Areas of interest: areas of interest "Yangming Ancient Town · Prefecture Front Road Historic and Cultural District"
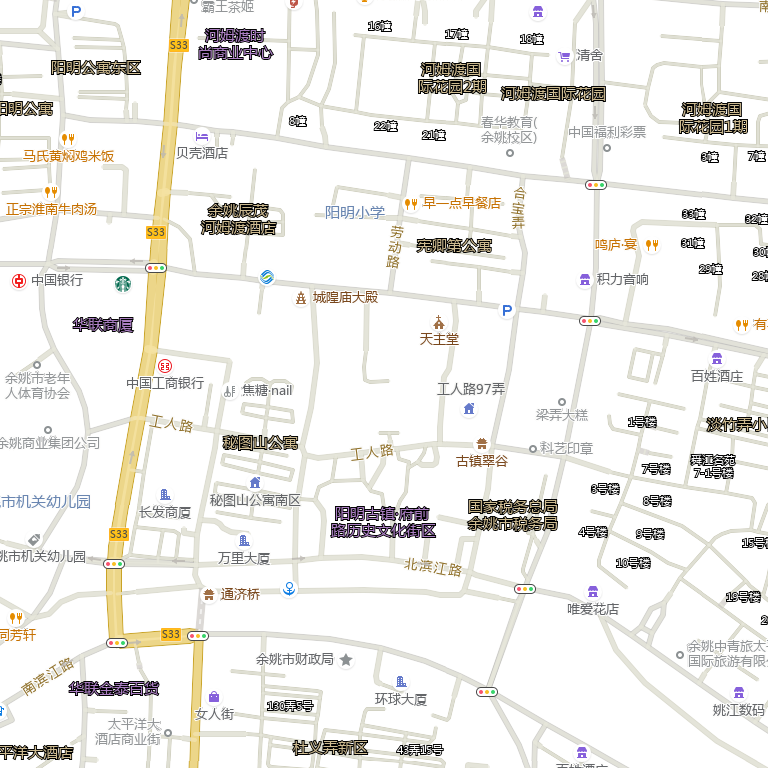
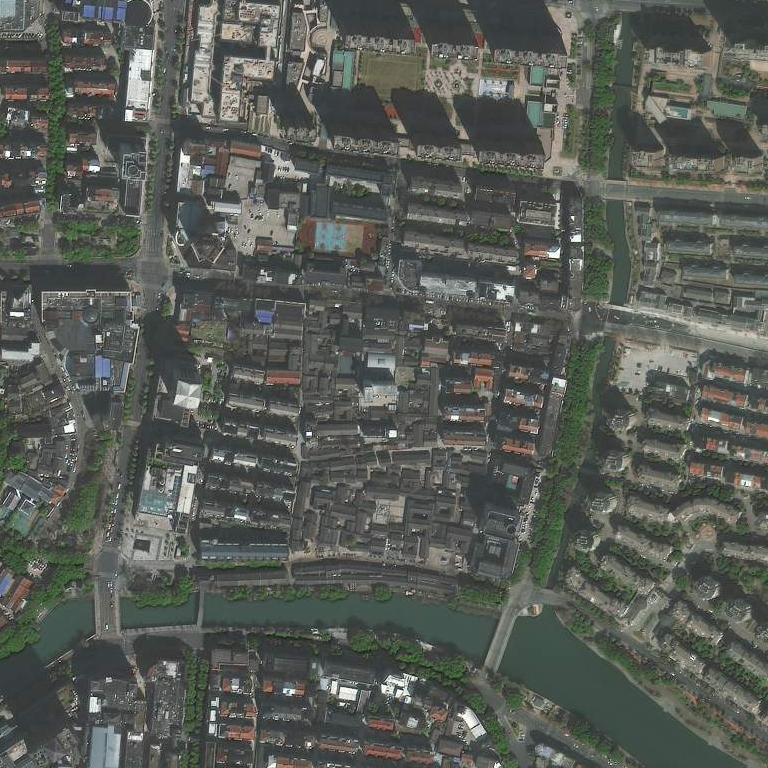